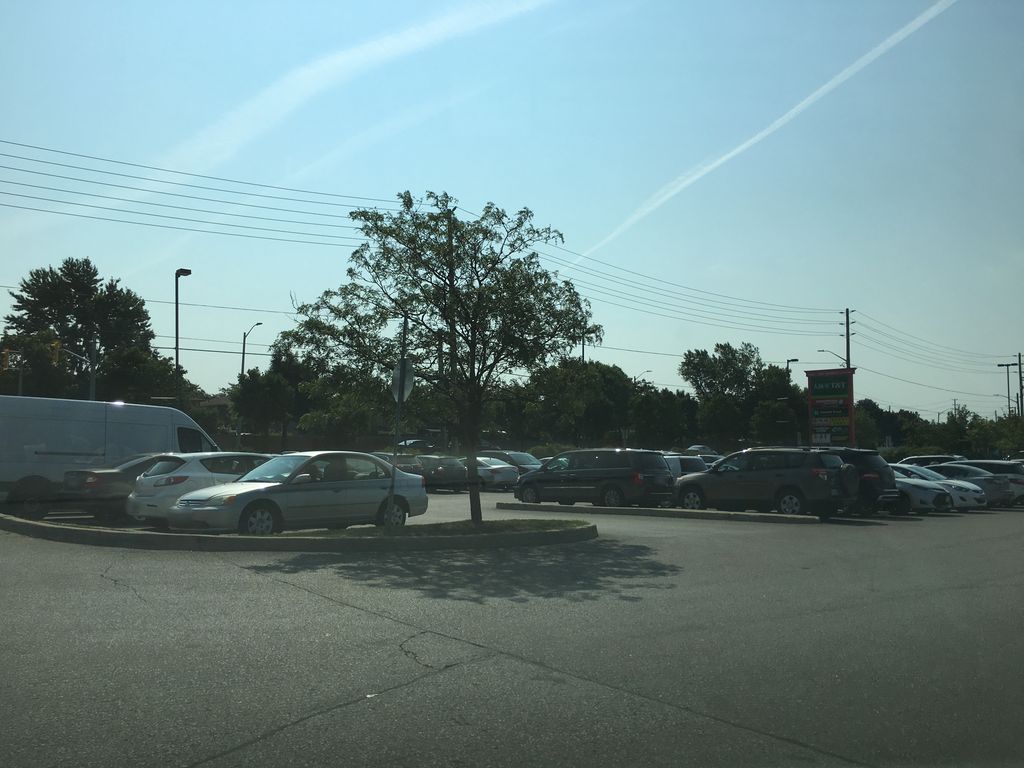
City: toronto